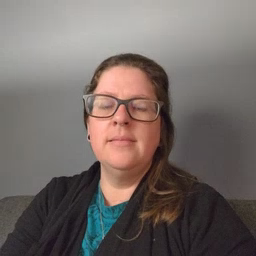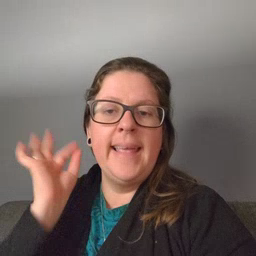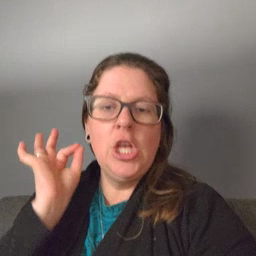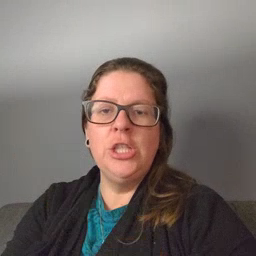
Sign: hair